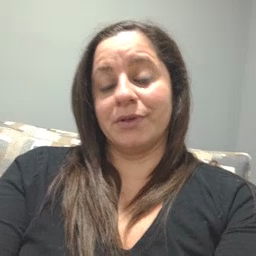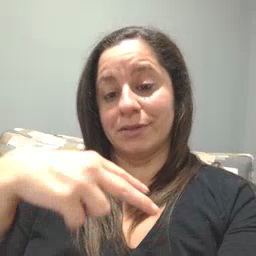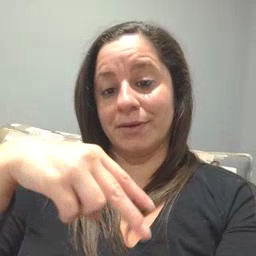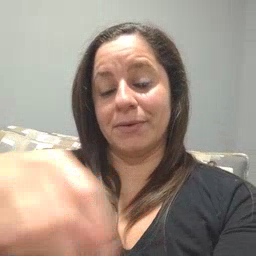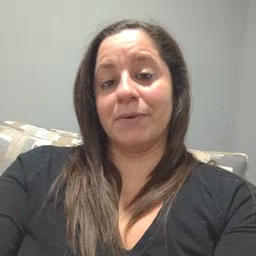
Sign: dance